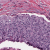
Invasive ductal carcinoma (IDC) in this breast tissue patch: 0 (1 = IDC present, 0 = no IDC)